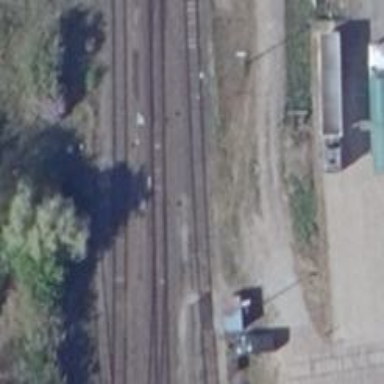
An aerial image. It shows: Railway switch.